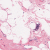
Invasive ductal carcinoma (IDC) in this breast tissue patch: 0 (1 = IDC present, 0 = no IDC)